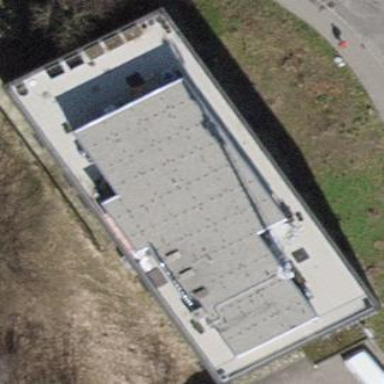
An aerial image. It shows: Office building.